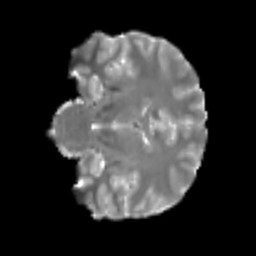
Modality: T2w
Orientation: coronal
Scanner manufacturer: siemens
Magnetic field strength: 3 T
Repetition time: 4 s
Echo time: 0.0594 s